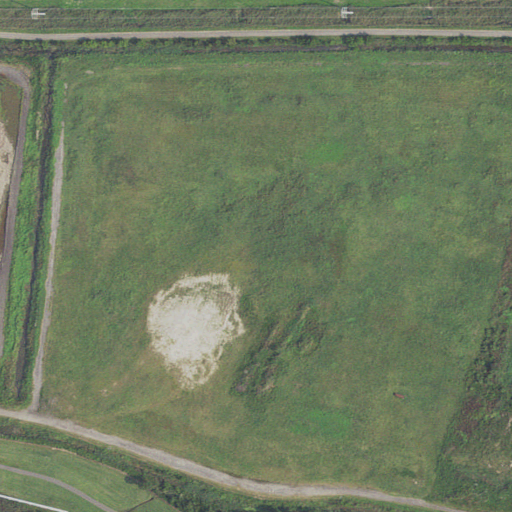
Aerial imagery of island in Virginia named Craney Island containing cultivated crops, pasture, grassland, shrub, low intensity development, open development, high intensity development, medium intensity development, and woody wetlands